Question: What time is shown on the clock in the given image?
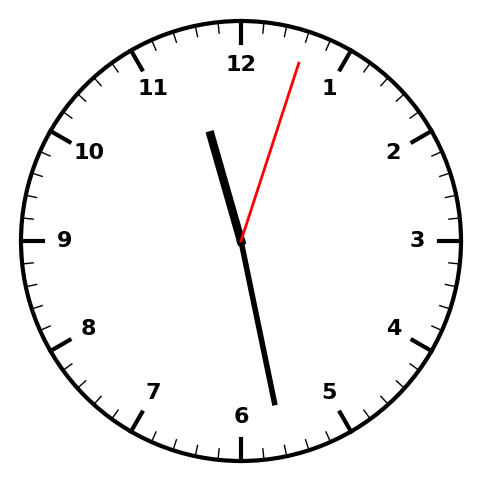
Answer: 11:28:03